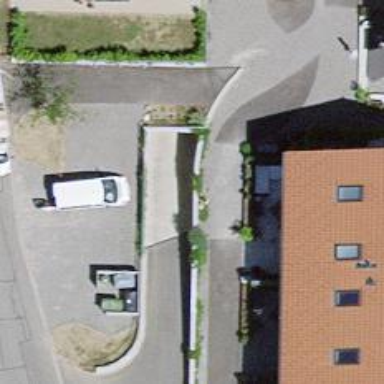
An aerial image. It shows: Parking entrance.